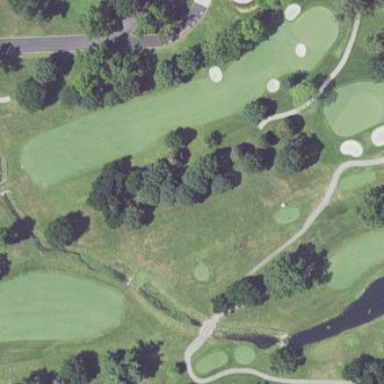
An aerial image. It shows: Golf fairway surrounded by grass.